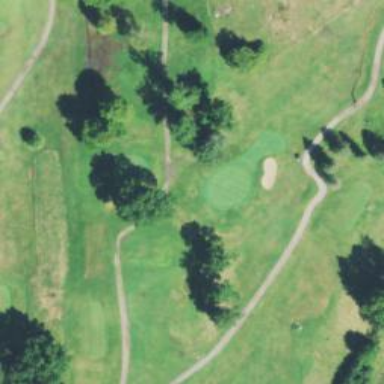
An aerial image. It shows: Grassy area designated as golf fairway.